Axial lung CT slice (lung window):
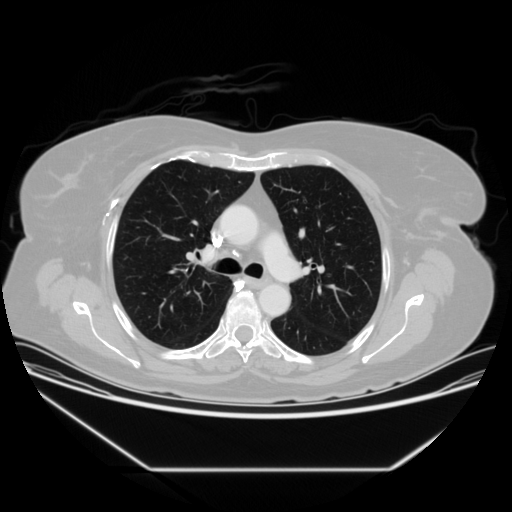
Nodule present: no